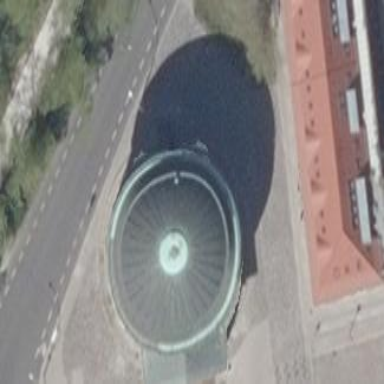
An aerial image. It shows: Baroque church with dome-shaped roof. It is place of worship.